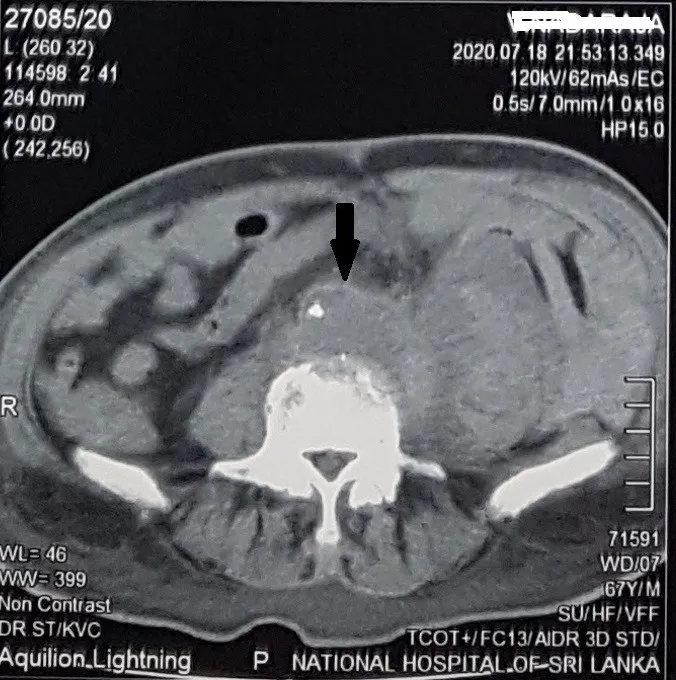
Non contrast CT findings (Arrow indicates the aneurysmal aortic bifurcation).
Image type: radiology (ct)